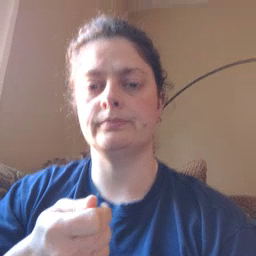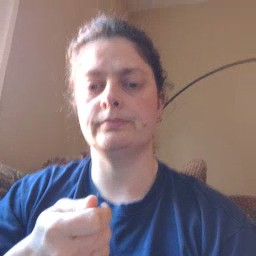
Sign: vacuum